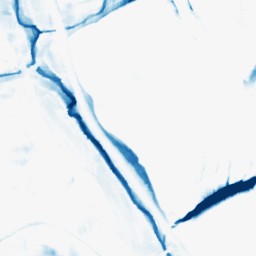
Category: morphological
Decomposition family: morphological_rect
Decomposition parameters: operation: closing
width: 20
height: 20
Upsampling method: bilinear
Upsampling parameters: scale: 2
Upsampling scale: 2